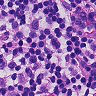
Metastatic tissue present: no